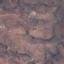
Label: HerbaceousVegetation